Question: Please refer the image attached,

Here you can see "8.5", in a circle, is actually the rating of the video shown.
Question : How can I show 8.5 as shown here, ?
I am looking for a font family / any simple solution, rather than processing the text and giving different font sizes for both of them.
Thanks in advance.
: what have you tried ? Actually nothing. But I have a idea of splitting the string and giving different font sizes for each string (I guess this is not the proper way of doing it).
may be something like this : '<span class="bigNum">8</span><span class="smallNum">.5</span>'
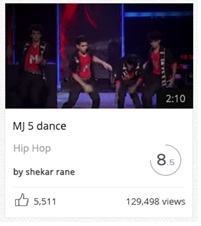
Answer: If you are not going to give any film a 10 rating, you can use pseudo-element first letter
'''
div::first-letter {
font-size: 200%;
}
'''
<URL>